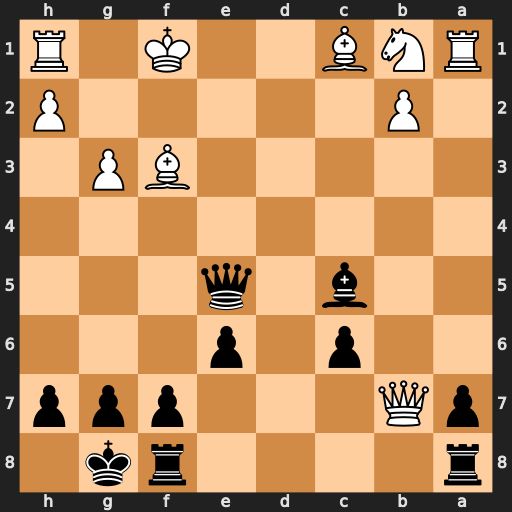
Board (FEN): r4rk1/pQ3ppp/2p1p3/2b1q3/8/5BP1/1P5P/RNB2K1R
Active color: b
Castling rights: -
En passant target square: -
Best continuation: Qd4 Kg2 Qf2+ Kh3 Qxf3